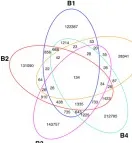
Genomic and transcriptomic analyses for patient B. . A; Venn diagrams of SNVs for all lesions B1-B5 (left) and for MSI lesions B1-B4 (right) show low overlap between tumours.
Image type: chart (chart)